Current action and preconditions to check: trajectory_clear

Your task: For each precondition in the list above, predict whether it will hold at this action.

Consider the current scene as observed from the mobile robot's camera, and analyze the predicted future states of all dynamic agents (e.g., people, animals, vehicles, or any moving entities) within the NEXT SECOND.

IMPORTANT: Only answer "very likely" if you are absolutely certain—based on strong, clear evidence—that a dynamic agent will violate the precondition in the predicted future state. Do NOT answer "very likely" for unlikely, ambiguous, or low-probability risks.

Ask yourself for each precondition: Is there a high probability, with clear and convincing evidence, that the predicted future states of any dynamic agent will interfere with the predicted future state of the currently executing action within the NEXT SECOND, causing that precondition to fail?

Assess the risk level based on these predictions. Use "likely" or "very likely" if motions create a clear risk of interference.

Use "neutral" or "improbable" if agents are nearby but their predicted paths are clearly diverging or non-conflicting.

Failure Risk Categories: "very improbable", "improbable", "neutral", "likely", "very likely"

Answer Format: Output ONLY the probability_of_failure value from these categories: "very improbable", "improbable", "neutral", "likely", "very likely"

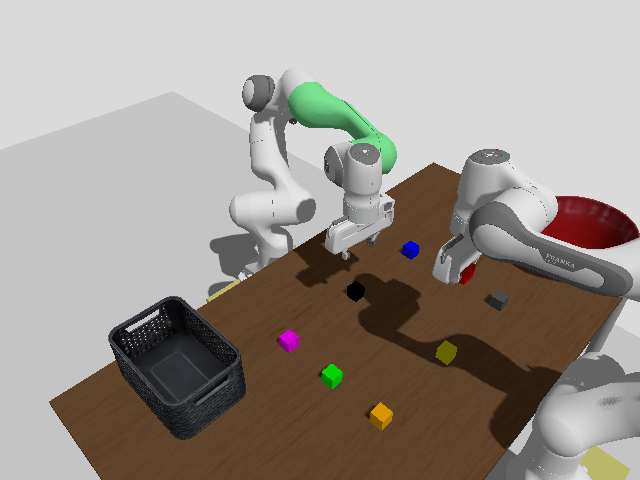

Answer: improbable